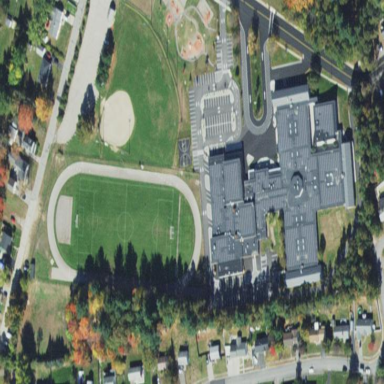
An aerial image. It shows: School.